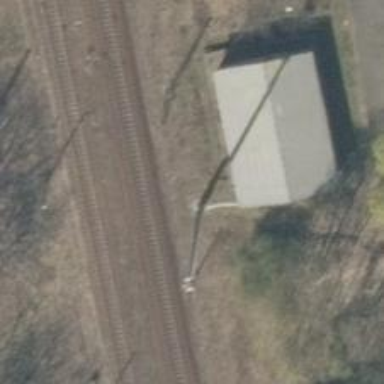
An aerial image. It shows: Mast structure.